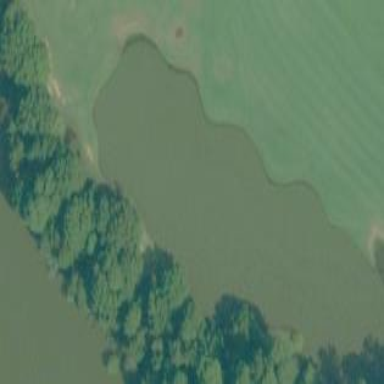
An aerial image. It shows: Scenic view of water hazard on golf course. The natural water feature adds beauty to the landscape.